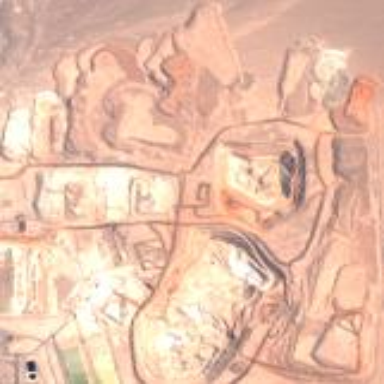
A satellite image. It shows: Landfill area specifically designated for mining waste.